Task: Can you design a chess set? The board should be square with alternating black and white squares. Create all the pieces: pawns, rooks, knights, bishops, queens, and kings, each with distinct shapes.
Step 3691:
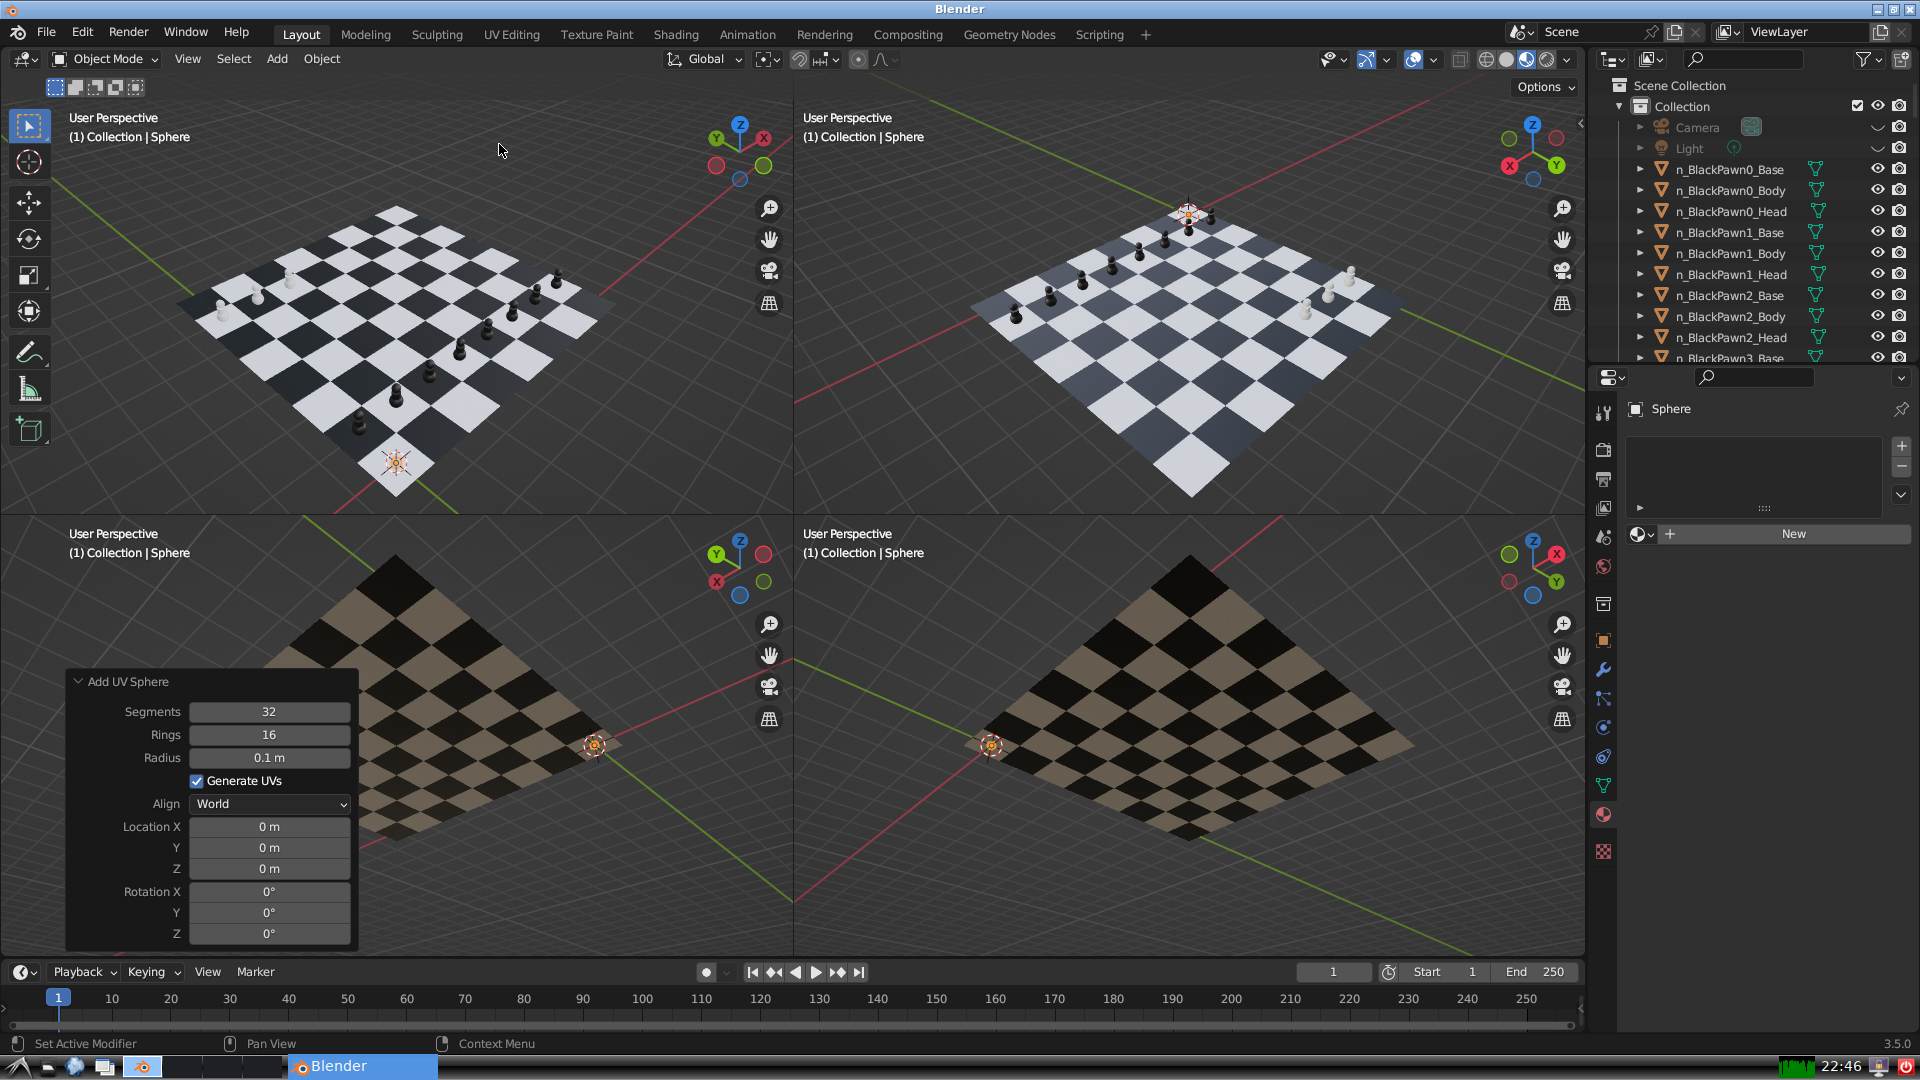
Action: {"mouse_move": [270, 758]}